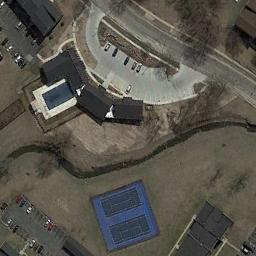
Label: tennis_court